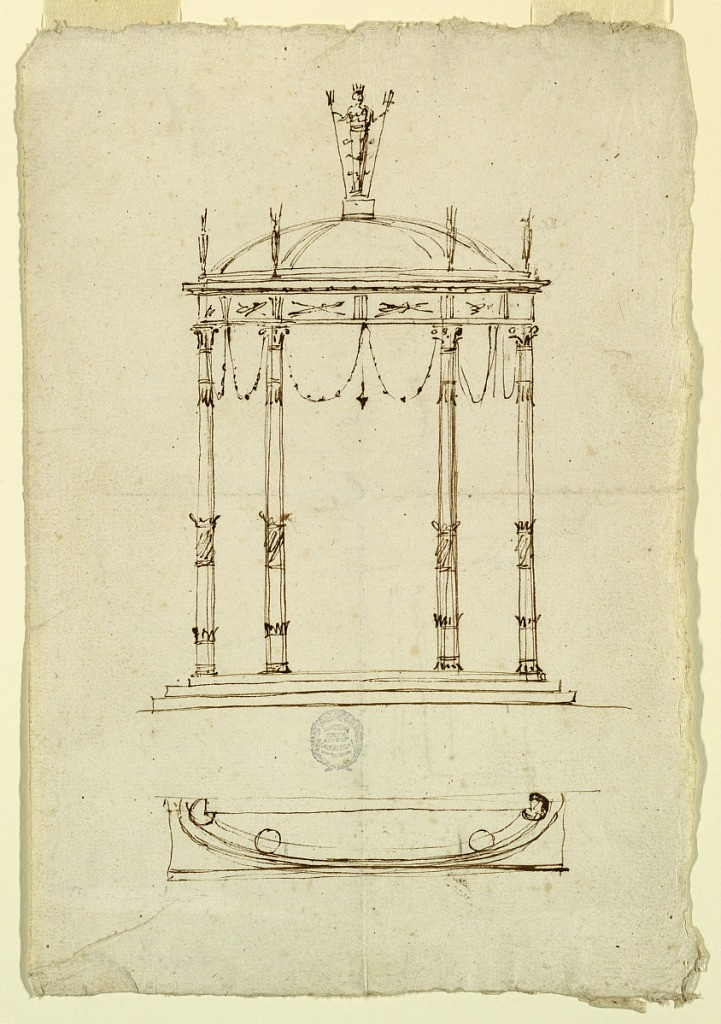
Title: Design for a Pavilion
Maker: Giuseppe Valadier, Italian, 1762–1839
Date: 1815–1835
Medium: Pen and ink on paper
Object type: Drawing
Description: Elevation of pavilion in the Pompeian style with thin columns. Plan below.